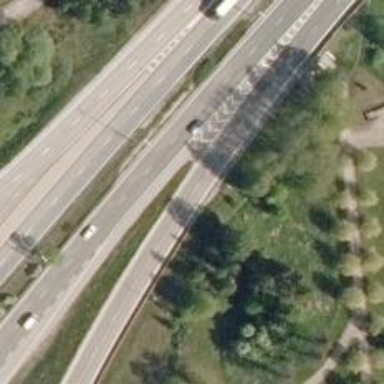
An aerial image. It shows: Motorway link with asphalt surface and embankment.